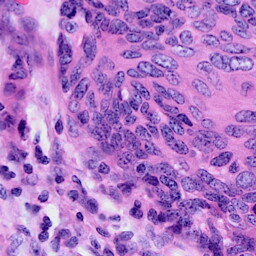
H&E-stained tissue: Cervix